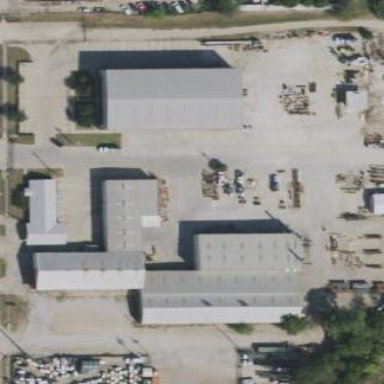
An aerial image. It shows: Industrial building.